Question: Have a small issue with some thoughts, but have no idea which libraries to use and how.
So far I am creating 2D game and I have a small ship sprite and bullets.
For this moment my bullets launched from the central point of the ship.
What I want:
- -
Image below describes what I is my aim in this project.

So far my update() method inside player class makes next operations:
'''
@Override
public void update() {
//When player touches the screen, TouchInputHandler class sets the variable isAiming = true.
if (TouchInputHandler.isAiming) {
//Creating an Vector2 object which takes coordinates from user input on the screen.
Vector2 aim = new Vector2(TouchInputHandler.getAimDirection().x, TouchInputHandler.getAimDirection().y);
//Checking if aim is real value.
//Waiting for the delay between previous and next bullet launched.
if (aim.len2() > 0 && cooldownRemaining <= 0) {
//cooldownFrames if final static value equal to 6.
//So loop will go through 6 times before next bullet.
cooldownRemaining = cooldownFrames;
//Taking the current position of the ship and applying it to the current position of bullet.
Vector2 currentPos = new Vector2(position.x, position.y);
//Substituting current bullet position from the aim position and getting direction vector.
aim.sub(currentPos);
//Normalizing the aim (bullet direction) vector, so the sum of scalars of vector = 1;
aim.nor();
//Incresing the speed of bullet movement.
aim.x *= 10;
aim.y *= 10;
//adding new entity with the bullet currentPos and direction where it has to move.
EntityManager.addEntity(new Bullet(currentPos, aim));
//After bullet has been launched, set isAiming to false.
TouchInputHandler.isAiming = false;
}
}
//decreasing cooldown Remaining in every loop until it will be equal 0 and bullet'll be ready again.
if (cooldownRemaining > 0)
cooldownRemaining--;
//method that is responsible for player movement.
motionMove();
}
'''
If you need any other parts of code, or another information, just ask.
I will very appreciate your help or any hints. Thank you!
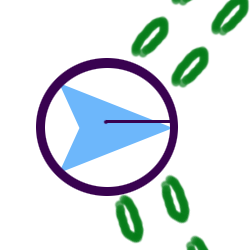
Answer: You should use the 'direction' vector you have to get the starting position.
To do this you only need to scale the 'direction' vector with the 'radius' of your circle and add this vector to the circles center:
'''
bulletStart.set(position).add(direction.scl(radius));
'''
'position' is the center of your ship.
'direction' is the normalized direction vector.
'radius' is the circles radius.
Note, that the methods of 'Vector2' change the 'Vector' and return him for chaining. So after calling 'direction.scl(radius)' the 'direction' is not normalized anymore.
Another note: This is not really accurate (as much as i understood), as the length of the 'Vector' is 'vector.x + vector.y' instead of 'sqrt(vector.x2 + vector.y2)', which would be the radius. But the difference should not be to big in your case and i just can't think about the right formula at the moment, even if it should not be that hard. If someone knows it, tell me please :P